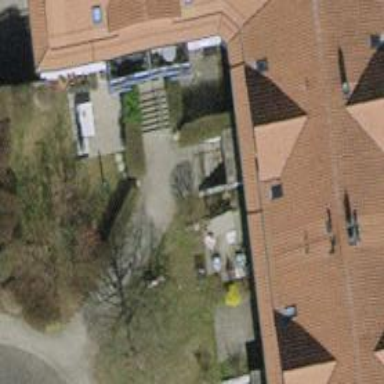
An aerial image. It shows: Building with tile roof.